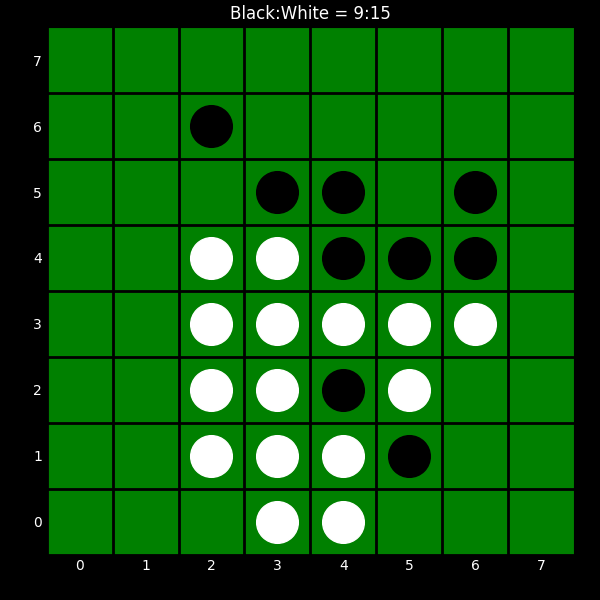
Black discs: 9
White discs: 15